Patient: sex F, age 60
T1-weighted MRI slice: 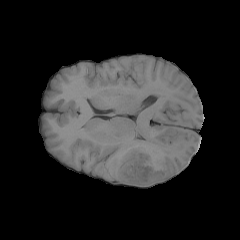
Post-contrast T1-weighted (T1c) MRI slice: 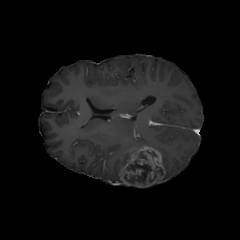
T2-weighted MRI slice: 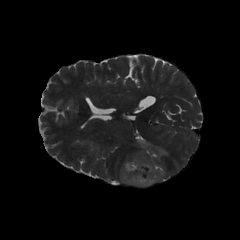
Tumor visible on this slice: yes
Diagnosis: Glioblastoma, IDH-wildtype
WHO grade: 4